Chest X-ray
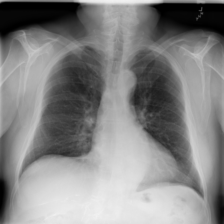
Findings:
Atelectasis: negative
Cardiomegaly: negative
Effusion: negative
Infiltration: negative
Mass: negative
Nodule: negative
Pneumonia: negative
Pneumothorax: negative
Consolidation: negative
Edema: negative
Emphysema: negative
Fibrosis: negative
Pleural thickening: negative
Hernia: negative